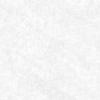
Label: no_change